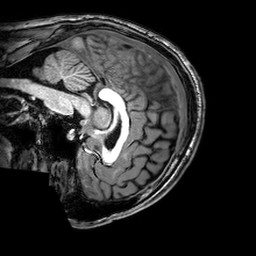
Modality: T1w
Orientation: sagittal
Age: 24
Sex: male
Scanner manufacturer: philips
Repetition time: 0.008354 s
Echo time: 0.00384 s